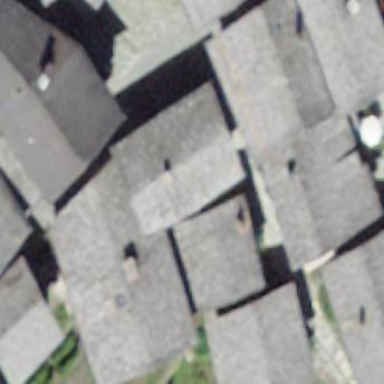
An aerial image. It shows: Building with tiled roof.